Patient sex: M
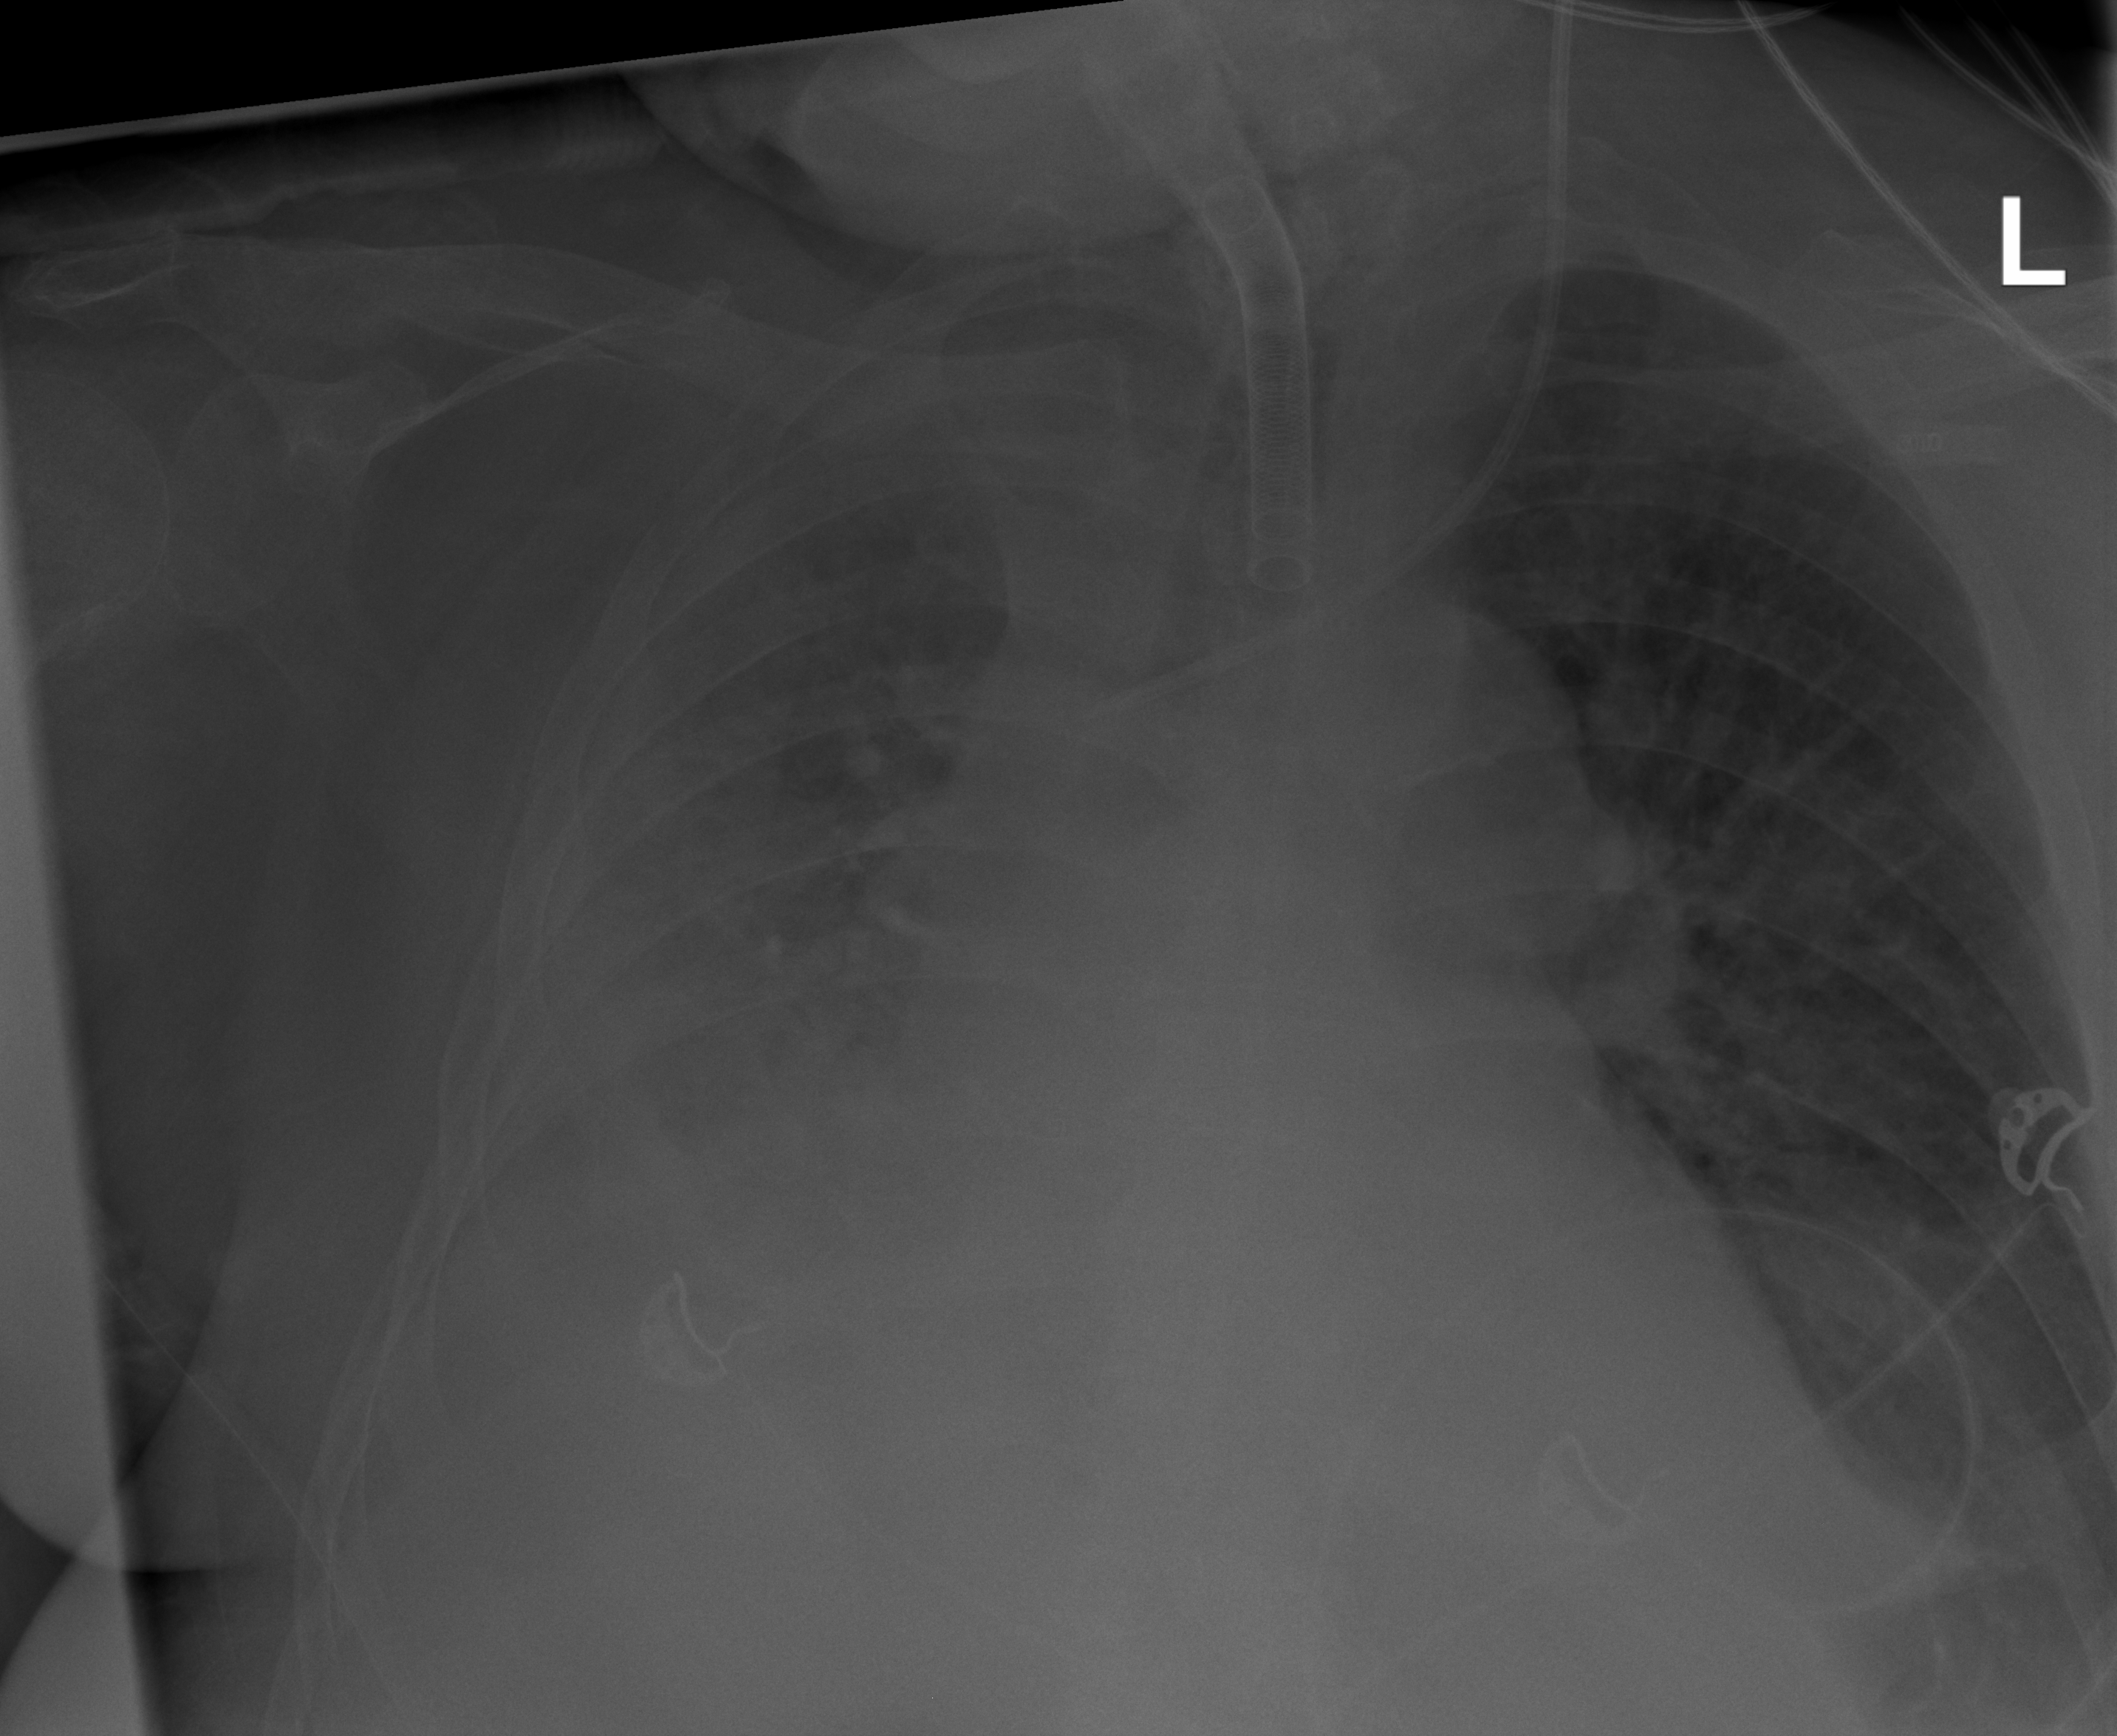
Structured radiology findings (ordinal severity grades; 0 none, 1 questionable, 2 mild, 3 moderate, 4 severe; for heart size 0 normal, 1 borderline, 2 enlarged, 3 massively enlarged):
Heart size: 2
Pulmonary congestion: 3
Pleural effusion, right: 3
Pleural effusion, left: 2
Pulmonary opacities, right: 3
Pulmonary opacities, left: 2
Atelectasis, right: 3
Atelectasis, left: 2